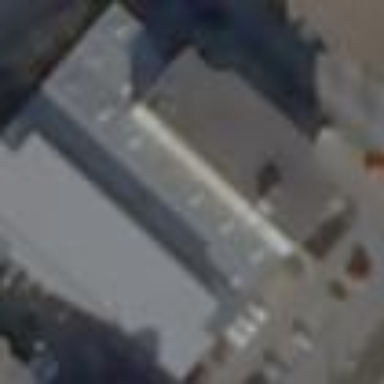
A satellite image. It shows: Commercial building.